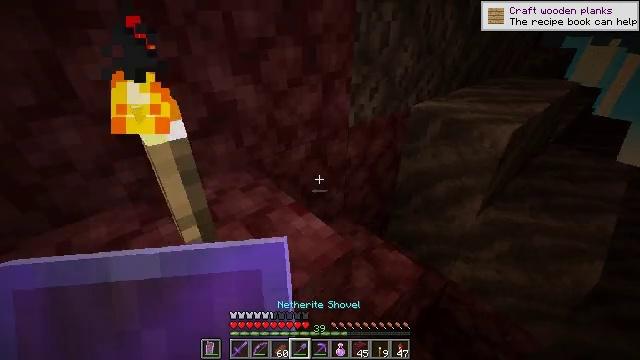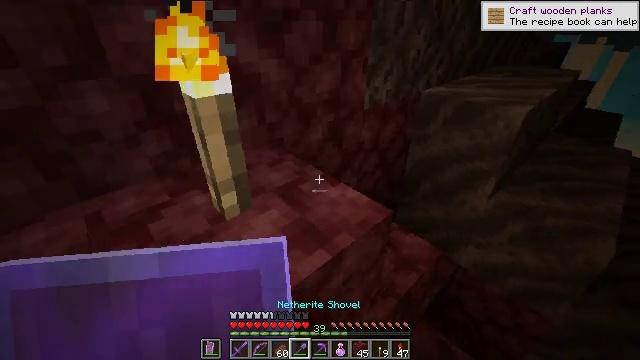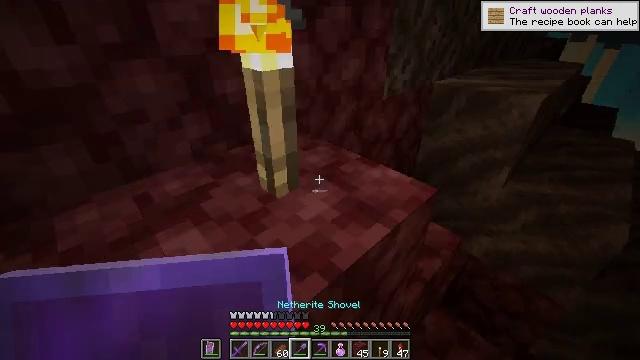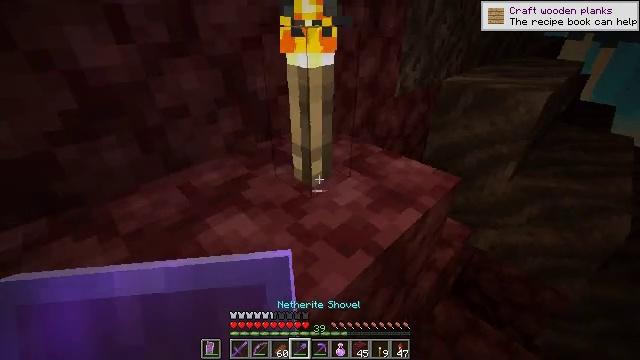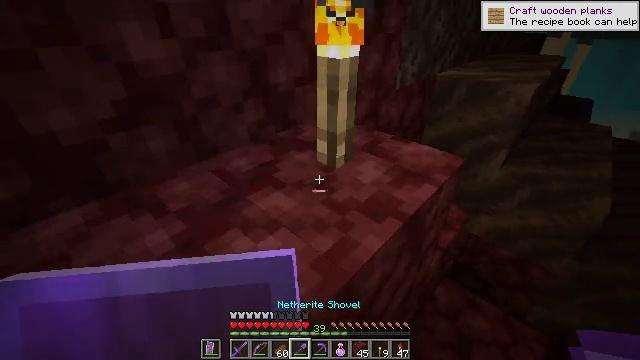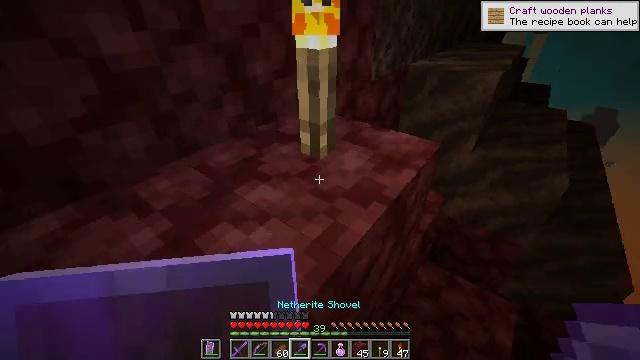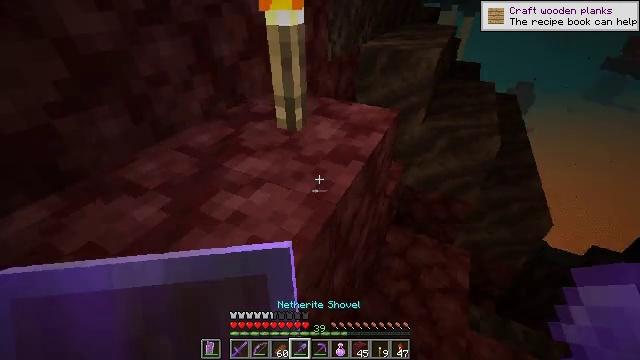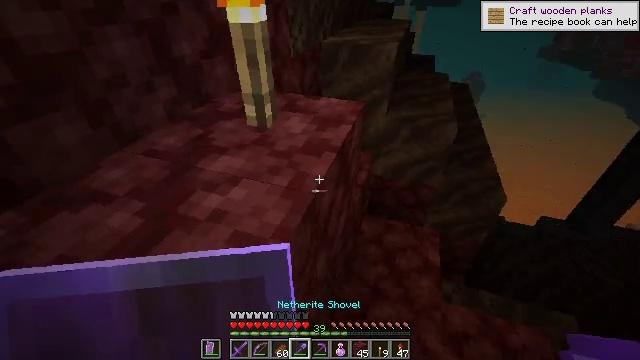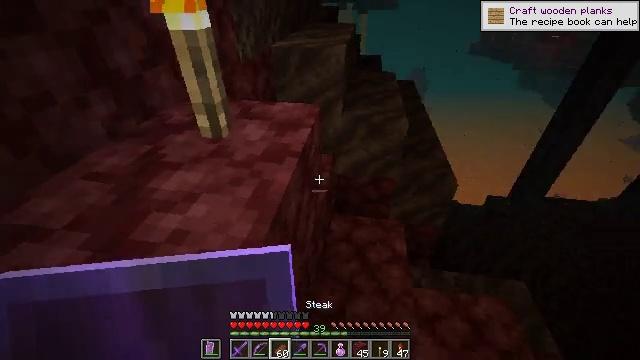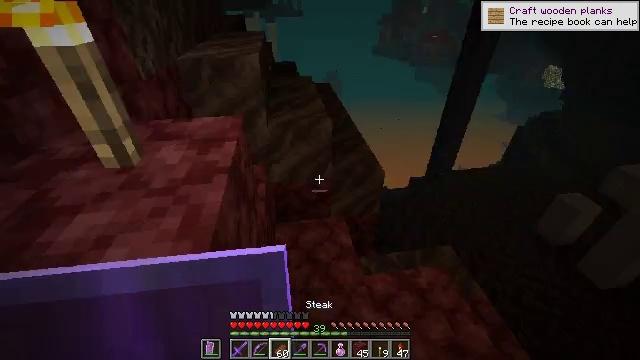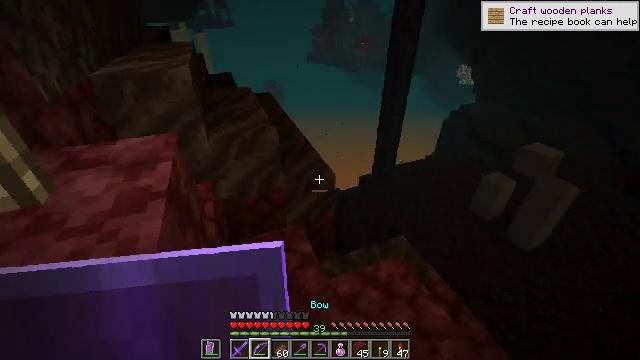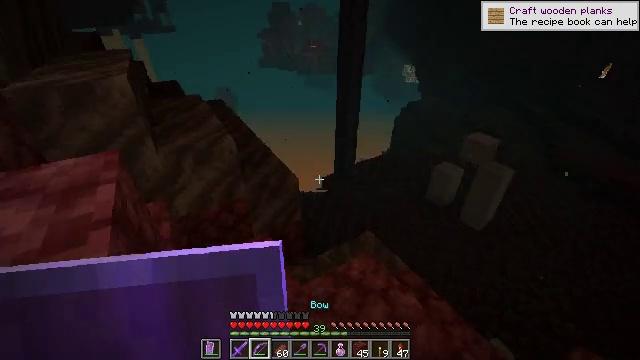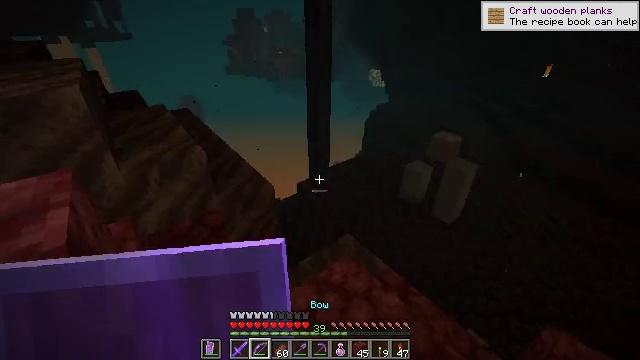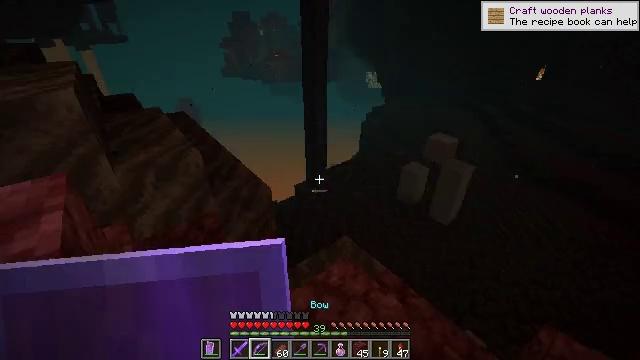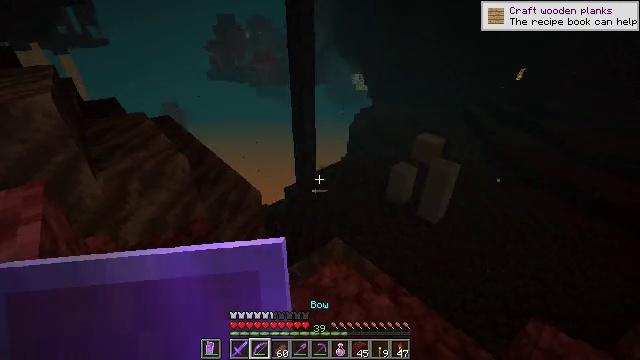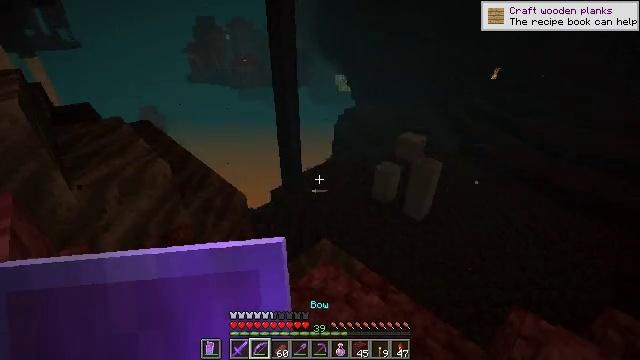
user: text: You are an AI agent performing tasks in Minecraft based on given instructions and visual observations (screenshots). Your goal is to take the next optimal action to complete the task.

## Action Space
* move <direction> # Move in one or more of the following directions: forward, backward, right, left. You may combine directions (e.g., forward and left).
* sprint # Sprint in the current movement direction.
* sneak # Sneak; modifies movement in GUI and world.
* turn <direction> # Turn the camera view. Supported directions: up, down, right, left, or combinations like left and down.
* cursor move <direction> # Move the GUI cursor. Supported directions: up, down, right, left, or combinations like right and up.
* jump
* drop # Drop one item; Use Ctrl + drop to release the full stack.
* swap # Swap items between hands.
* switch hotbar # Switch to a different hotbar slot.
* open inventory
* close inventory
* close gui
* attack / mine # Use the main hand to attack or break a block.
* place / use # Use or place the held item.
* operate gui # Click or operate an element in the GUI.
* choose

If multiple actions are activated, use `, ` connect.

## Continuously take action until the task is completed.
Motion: motion action
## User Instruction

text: Break soul sand to slow down mobs.
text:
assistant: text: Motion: move back and move left, turn right
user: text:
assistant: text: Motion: move left, turn right
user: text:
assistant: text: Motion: move left
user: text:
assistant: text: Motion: move left, turn right
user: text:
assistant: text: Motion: move left, turn right and down
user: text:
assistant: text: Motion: move left, turn right and down
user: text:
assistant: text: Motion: move left, turn right
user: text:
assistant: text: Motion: move left, turn right
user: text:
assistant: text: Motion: move left, turn right and up
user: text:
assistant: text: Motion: move left, turn right and up
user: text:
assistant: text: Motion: turn right
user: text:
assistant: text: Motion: turn right and up
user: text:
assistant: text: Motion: no_op
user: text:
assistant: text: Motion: turn right
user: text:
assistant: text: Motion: turn right
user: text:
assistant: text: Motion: turn right
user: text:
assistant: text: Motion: turn right
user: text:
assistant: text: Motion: turn right and up
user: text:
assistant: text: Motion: turn right, use / place
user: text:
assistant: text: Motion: use / place
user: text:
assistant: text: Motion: use / place
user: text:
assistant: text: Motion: use / place
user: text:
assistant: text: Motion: use / place
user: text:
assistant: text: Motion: use / place
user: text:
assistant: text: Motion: use / place
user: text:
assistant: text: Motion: use / place
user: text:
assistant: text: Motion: use / place
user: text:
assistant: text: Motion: use / place
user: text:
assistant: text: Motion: use / place
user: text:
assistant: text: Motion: use / place